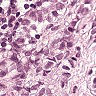
Metastatic tissue present: yes